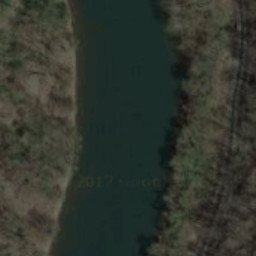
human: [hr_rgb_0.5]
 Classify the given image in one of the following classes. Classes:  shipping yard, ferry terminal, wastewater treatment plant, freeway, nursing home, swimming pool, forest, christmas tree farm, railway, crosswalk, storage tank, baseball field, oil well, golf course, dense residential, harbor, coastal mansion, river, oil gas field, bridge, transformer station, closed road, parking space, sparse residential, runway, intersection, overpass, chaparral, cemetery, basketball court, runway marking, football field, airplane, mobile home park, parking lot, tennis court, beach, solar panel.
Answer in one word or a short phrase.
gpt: river